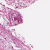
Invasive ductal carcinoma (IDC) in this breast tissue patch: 0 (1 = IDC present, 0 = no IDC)